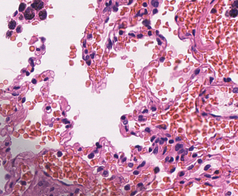
Tumor epithelial tissue: no
Tumor-associated stroma tissue: no
Normal tissue: yes